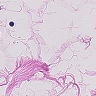
Metastatic tissue present: no